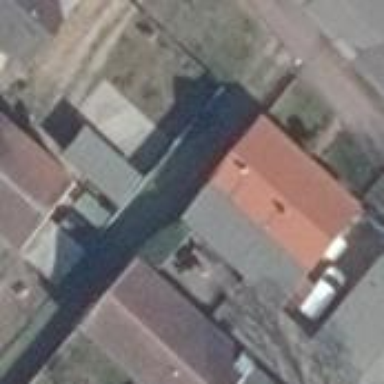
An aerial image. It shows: Gabled roofed house.